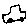
Label: car